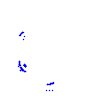
Particle: proton